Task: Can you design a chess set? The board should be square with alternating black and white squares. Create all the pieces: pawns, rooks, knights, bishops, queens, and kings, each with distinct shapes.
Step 86:
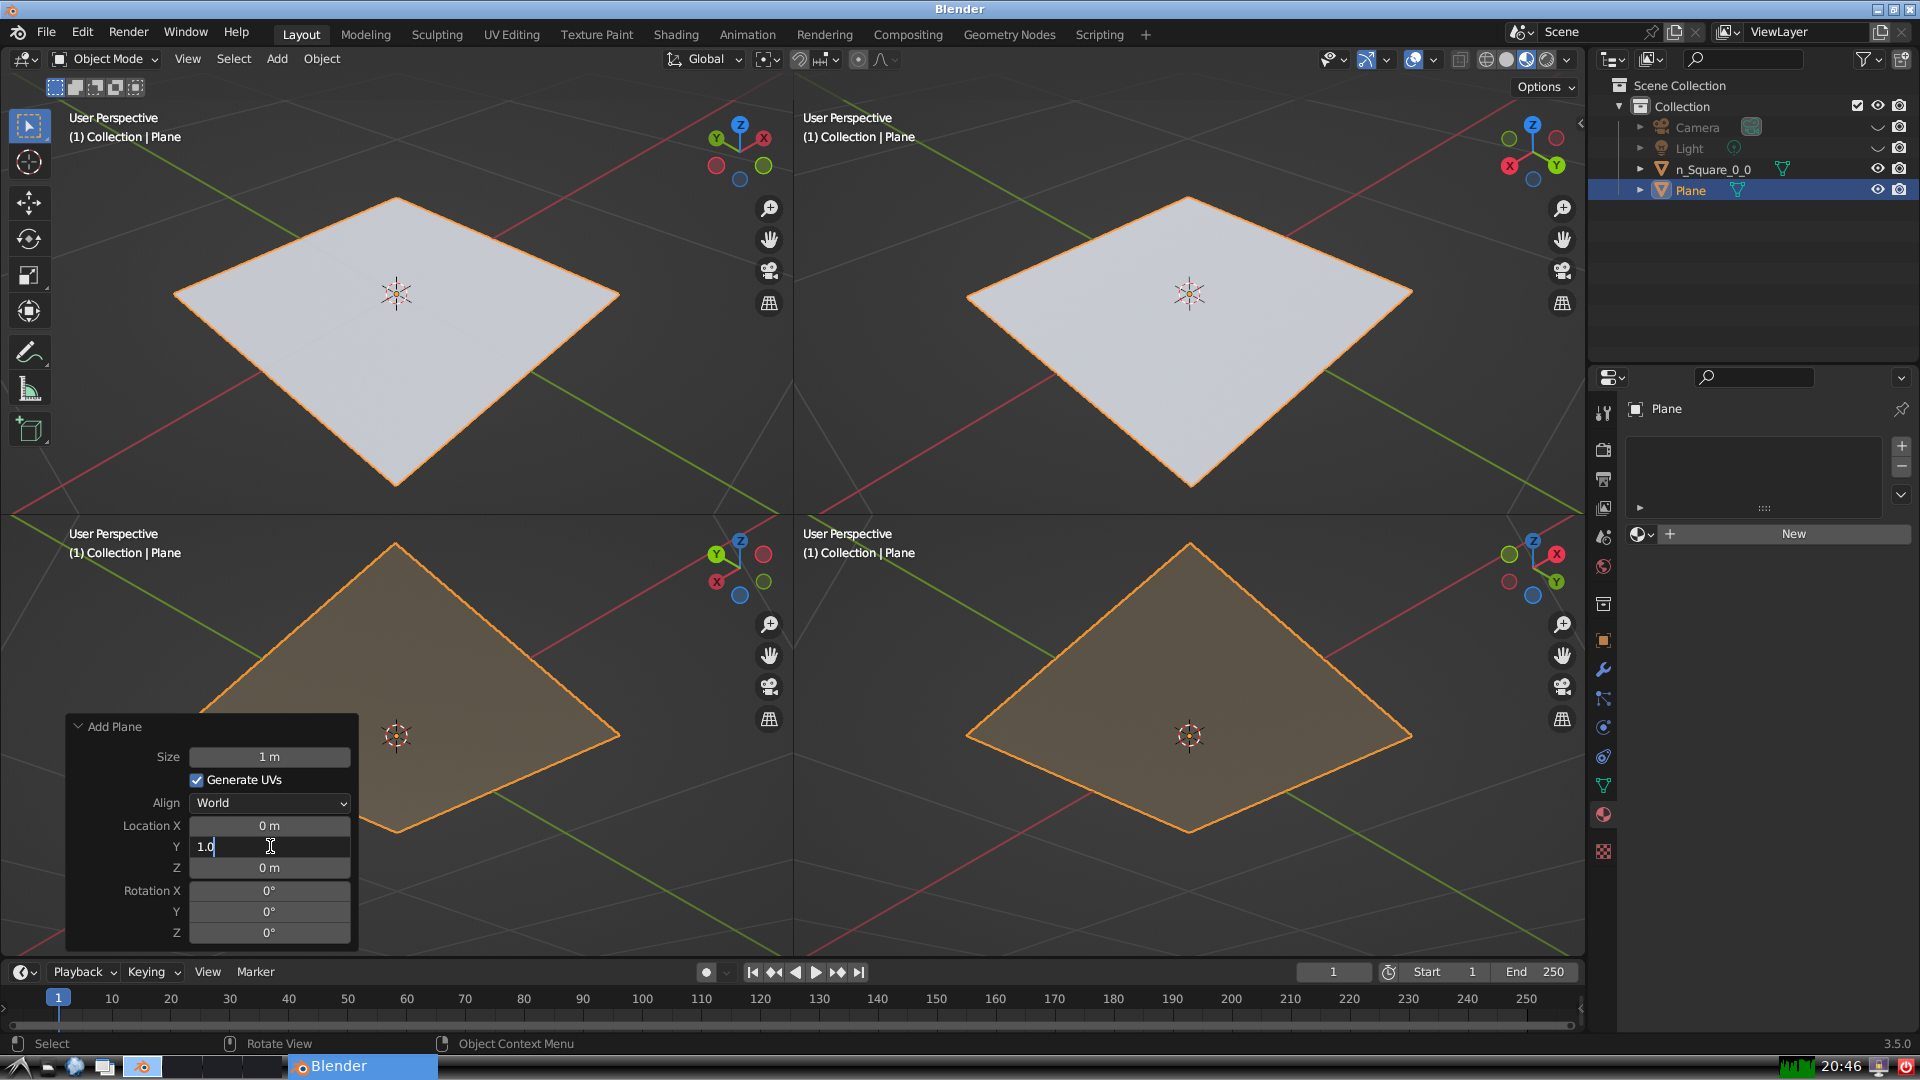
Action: {"key_press": ['Return']}